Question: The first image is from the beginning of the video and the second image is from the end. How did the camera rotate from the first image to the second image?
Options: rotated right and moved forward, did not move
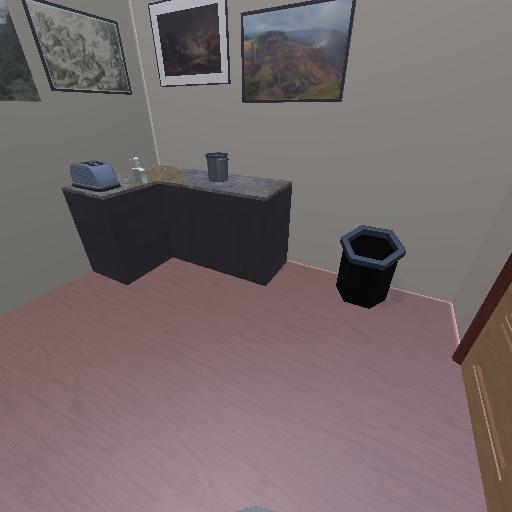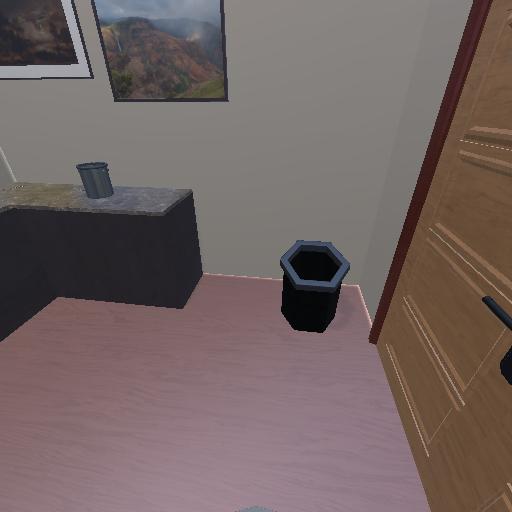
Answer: rotated right and moved forward